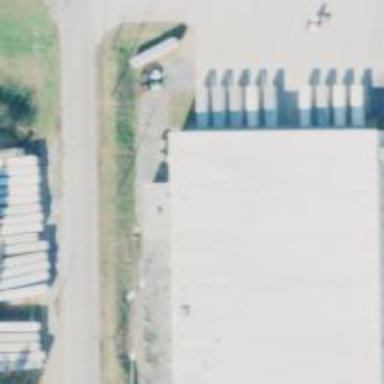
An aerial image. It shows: Industrial substation.